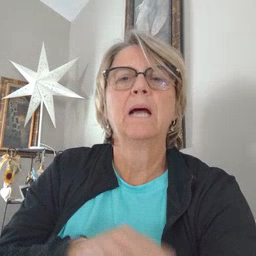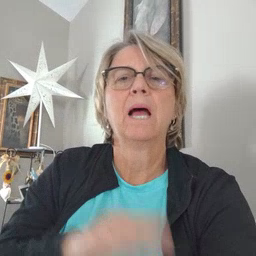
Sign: many